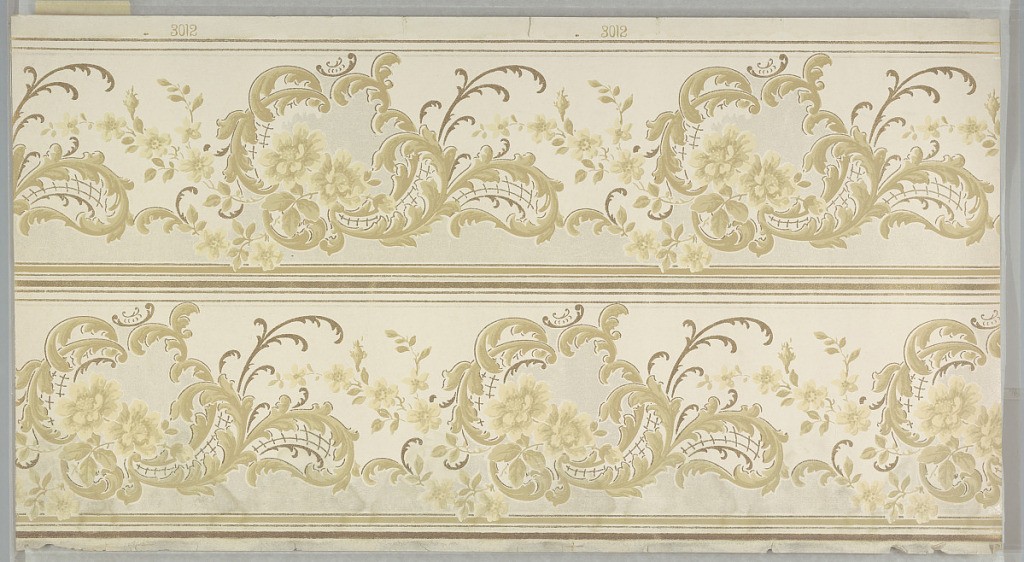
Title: Frieze
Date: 1905–1915
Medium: Machine-printed paper, liquid mica
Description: Acanthus scrolls and blossoms. Printed in gray-green, tan, and gray on light gray ground. Two borders printed across the width.